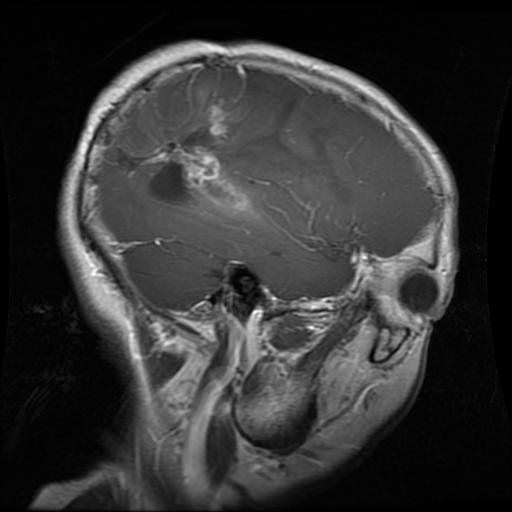
Label: glioma